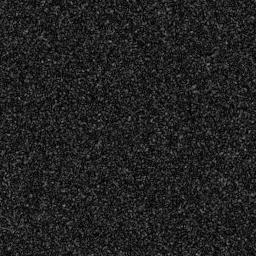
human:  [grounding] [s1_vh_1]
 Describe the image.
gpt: In the satellite image, there is  <ref>1 small ship </ref> <box>[[45, 80, 57, 85, 0]]</box> located at bottom.